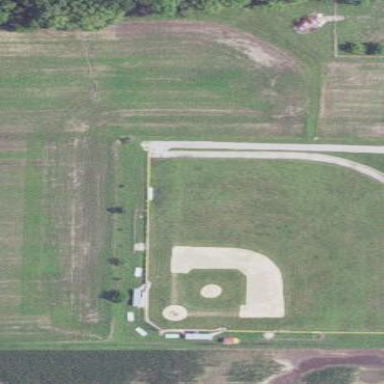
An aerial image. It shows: Baseball pitch for leisure and sports activities.